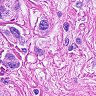
Metastatic tissue present: yes